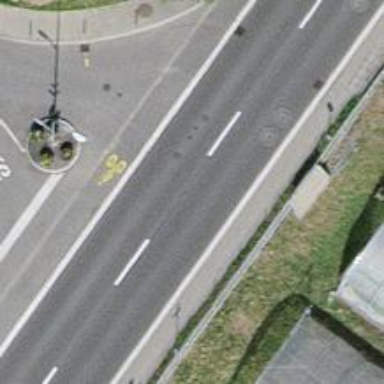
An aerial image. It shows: Tertiary road with asphalt surface and cycle track.